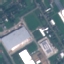
Land use / land cover class: Industrial